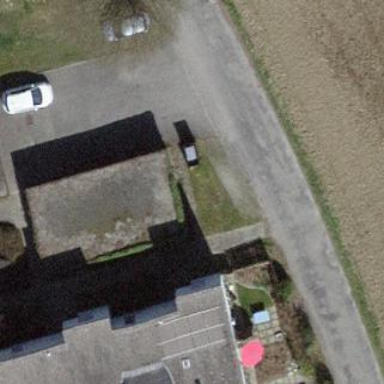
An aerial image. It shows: Garage building.